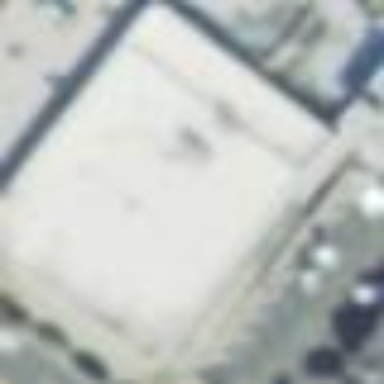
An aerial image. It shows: Car shop building.